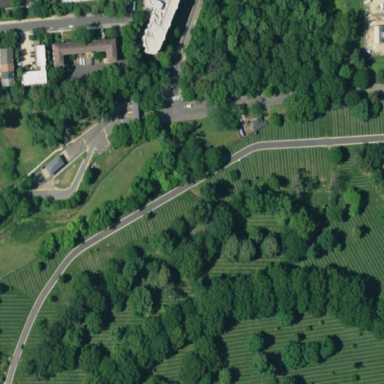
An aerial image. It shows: Sector within cemetery.